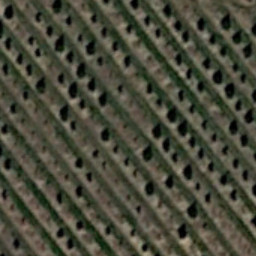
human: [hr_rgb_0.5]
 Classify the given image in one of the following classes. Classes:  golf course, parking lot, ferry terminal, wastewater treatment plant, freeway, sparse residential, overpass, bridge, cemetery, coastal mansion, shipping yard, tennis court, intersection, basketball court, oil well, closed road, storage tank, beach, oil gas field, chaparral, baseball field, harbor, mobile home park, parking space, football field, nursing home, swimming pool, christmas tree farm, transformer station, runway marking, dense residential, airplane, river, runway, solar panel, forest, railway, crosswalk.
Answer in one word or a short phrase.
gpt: christmas tree farm